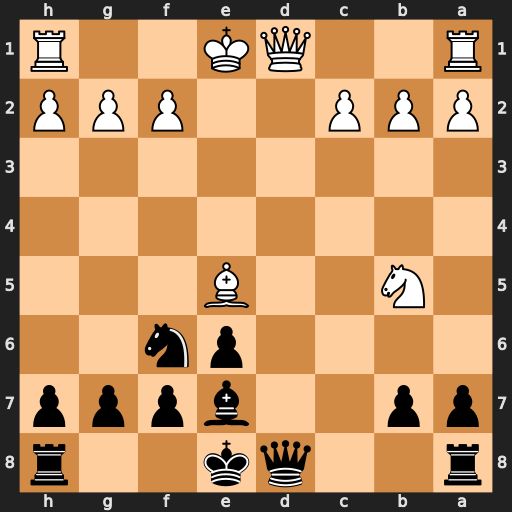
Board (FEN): r2qk2r/pp2bppp/4pn2/1N2B3/8/8/PPP2PPP/R2QK2R
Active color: b
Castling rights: KQkq
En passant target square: -
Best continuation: Qa5+ c3 Qxb5